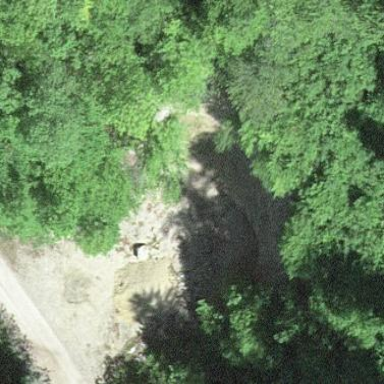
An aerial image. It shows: Quarry area.